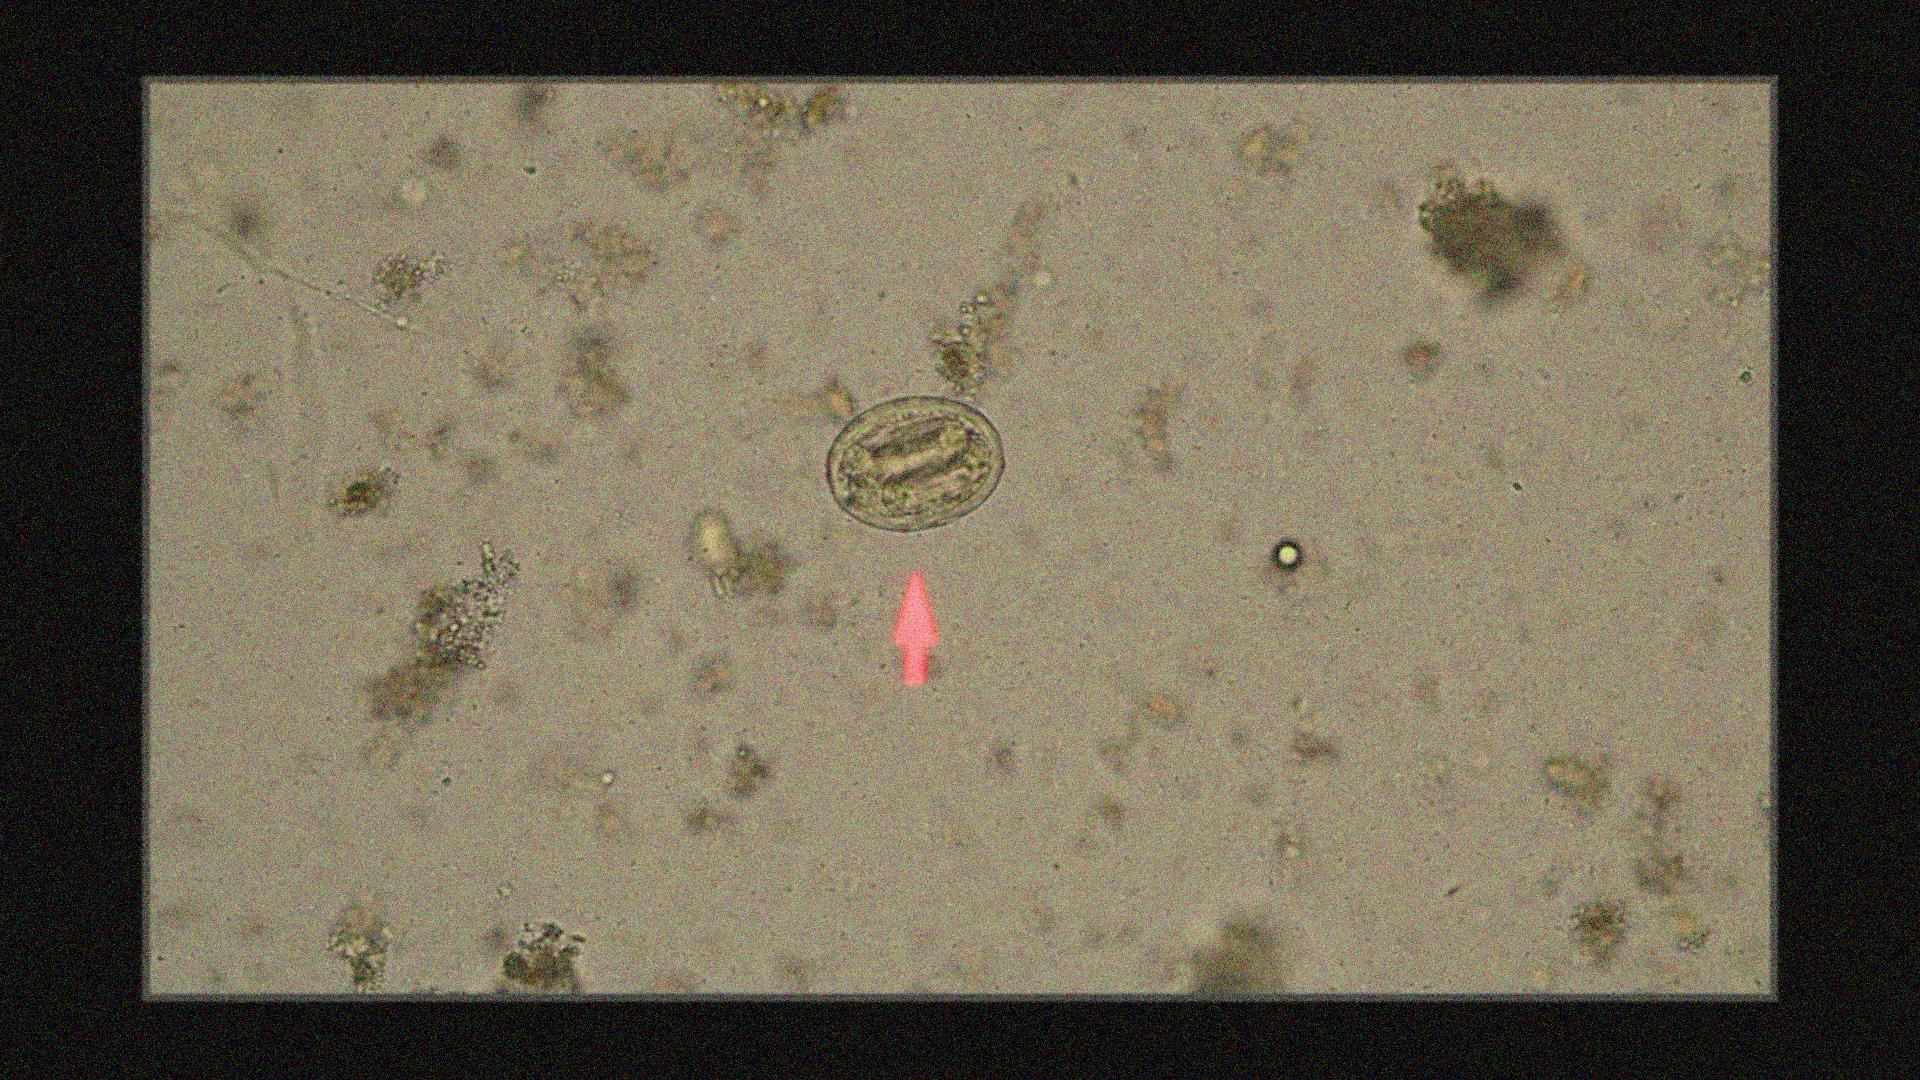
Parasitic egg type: Ascaris lumbricoides